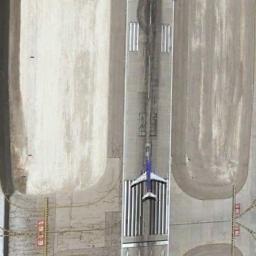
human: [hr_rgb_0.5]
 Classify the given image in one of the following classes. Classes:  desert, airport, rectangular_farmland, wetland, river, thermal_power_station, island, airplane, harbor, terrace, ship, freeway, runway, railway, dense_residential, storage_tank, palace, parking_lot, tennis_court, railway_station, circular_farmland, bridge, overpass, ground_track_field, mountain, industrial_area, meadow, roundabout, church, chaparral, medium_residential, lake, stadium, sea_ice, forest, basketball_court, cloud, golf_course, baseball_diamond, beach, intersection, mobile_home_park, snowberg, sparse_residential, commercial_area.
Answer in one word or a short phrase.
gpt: runway